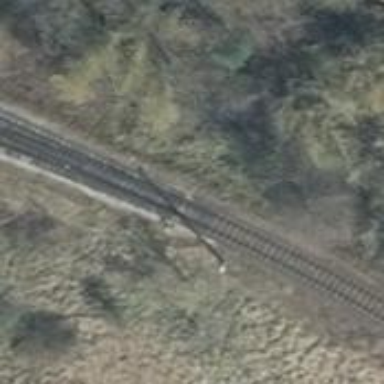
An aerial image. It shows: Railway switch.